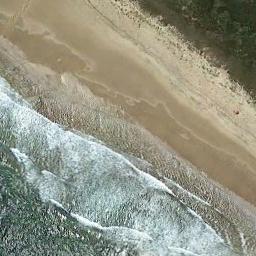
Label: beach